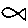
Label: fish